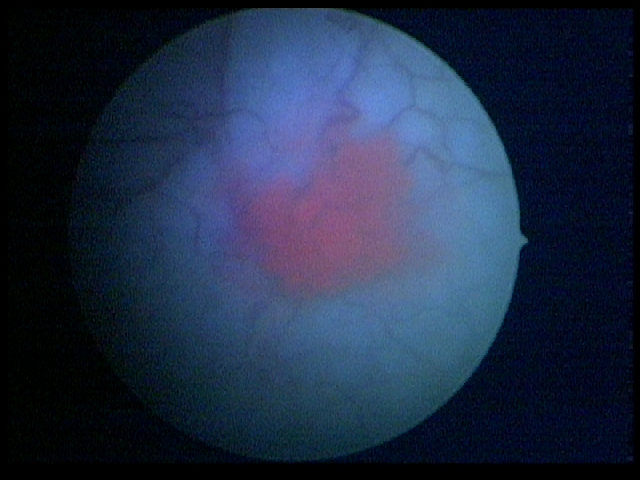
Modality: BLC
Class: Non-malignant
Subclass: BenignNOS
Lesion: L1
Morphology: Papillary
Bladder cancer association: No